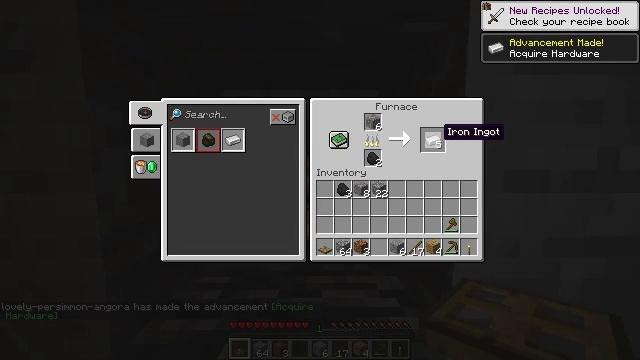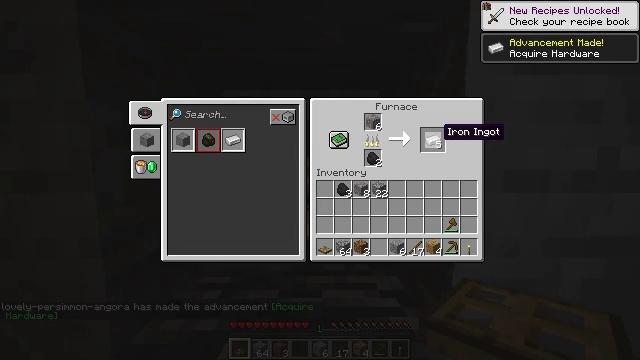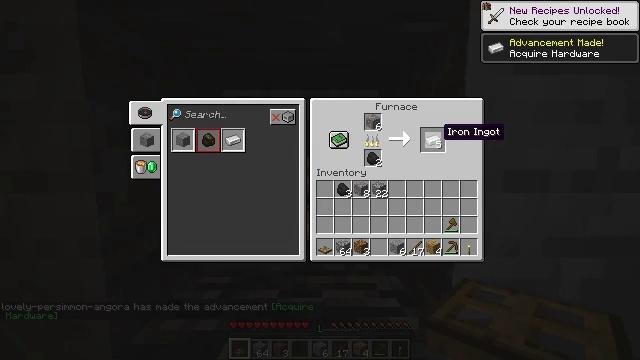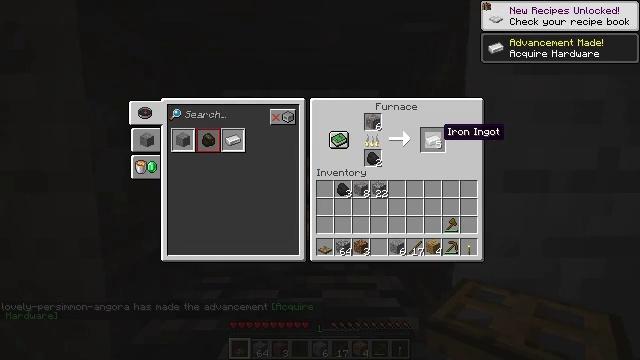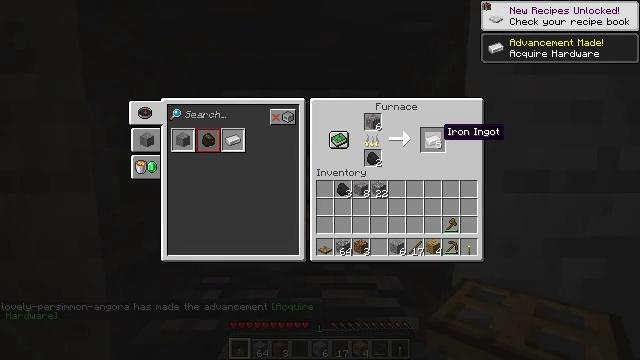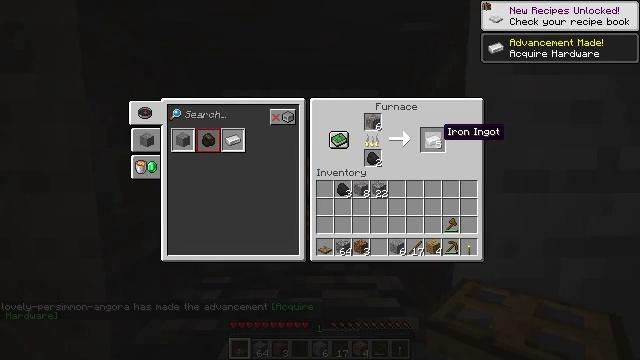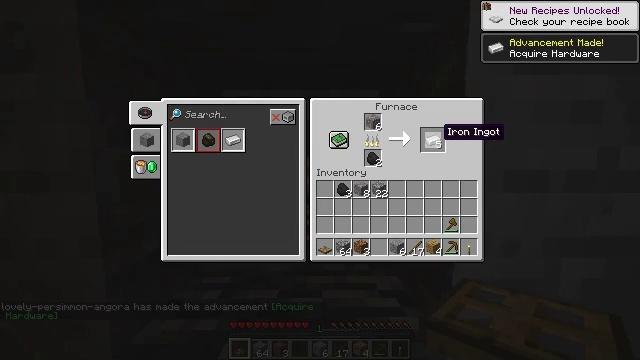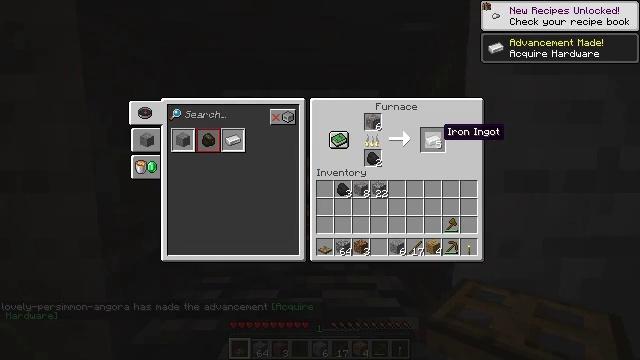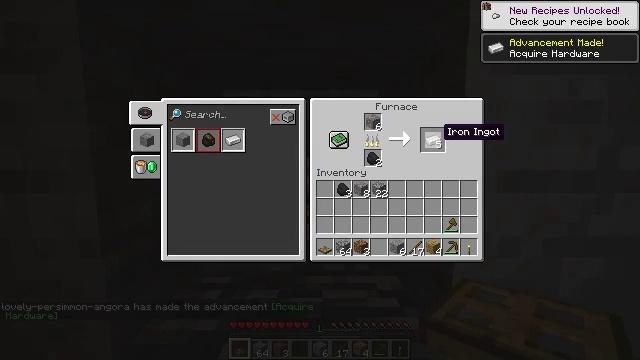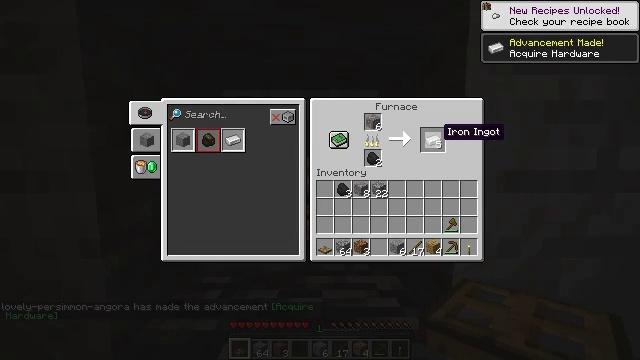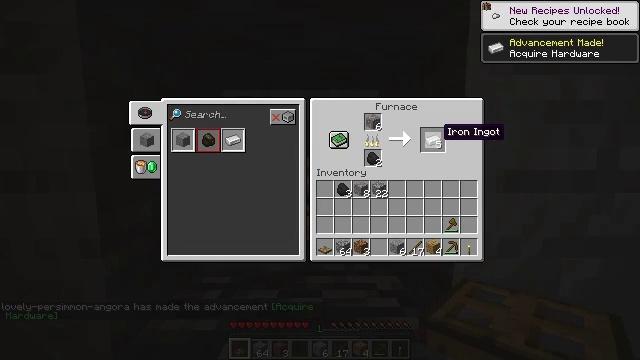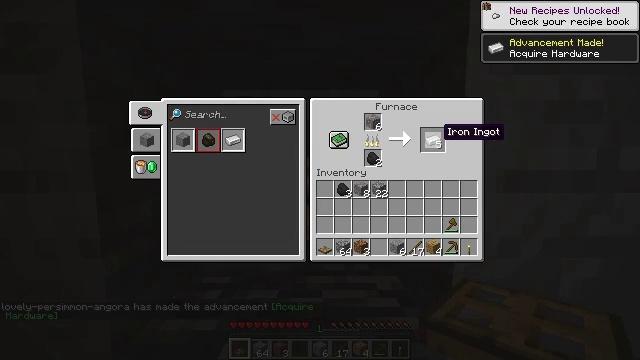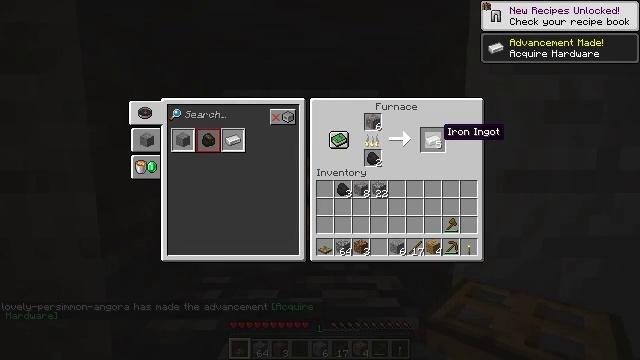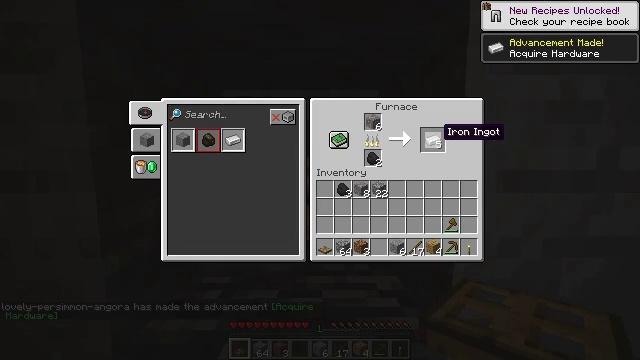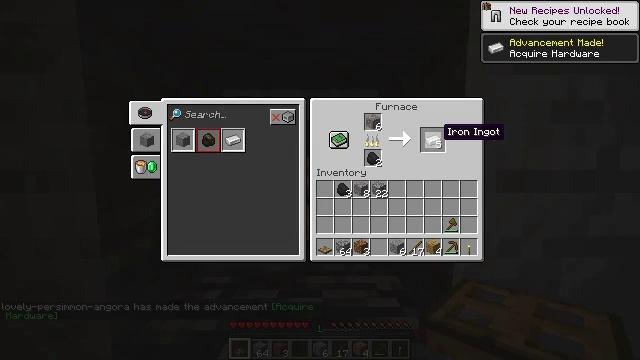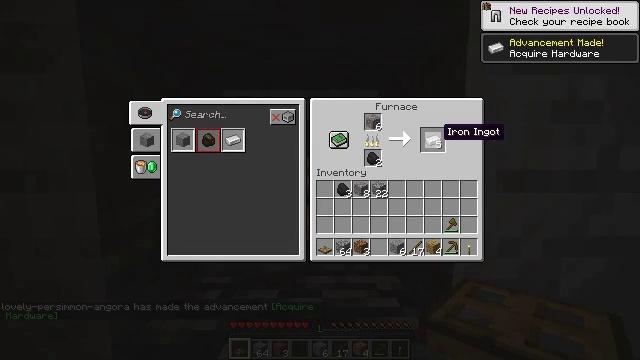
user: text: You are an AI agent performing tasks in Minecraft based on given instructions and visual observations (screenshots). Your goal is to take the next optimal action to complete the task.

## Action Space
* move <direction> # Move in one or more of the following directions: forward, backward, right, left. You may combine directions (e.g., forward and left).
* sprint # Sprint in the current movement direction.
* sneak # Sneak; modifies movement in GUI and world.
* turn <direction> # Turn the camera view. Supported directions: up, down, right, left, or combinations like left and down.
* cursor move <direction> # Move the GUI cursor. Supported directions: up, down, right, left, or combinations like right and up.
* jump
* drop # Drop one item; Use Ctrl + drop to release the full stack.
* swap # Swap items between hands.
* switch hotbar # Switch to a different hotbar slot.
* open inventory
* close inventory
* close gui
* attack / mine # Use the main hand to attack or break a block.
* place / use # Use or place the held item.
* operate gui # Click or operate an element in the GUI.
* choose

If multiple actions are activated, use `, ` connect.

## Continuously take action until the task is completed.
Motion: motion action
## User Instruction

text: Use the furnace to make an iron ingot.
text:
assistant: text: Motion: no_op
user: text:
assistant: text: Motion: no_op
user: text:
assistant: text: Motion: no_op
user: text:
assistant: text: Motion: no_op
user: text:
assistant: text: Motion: no_op
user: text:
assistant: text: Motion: no_op
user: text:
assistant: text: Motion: no_op
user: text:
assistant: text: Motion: no_op
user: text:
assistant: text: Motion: no_op
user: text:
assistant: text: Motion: no_op
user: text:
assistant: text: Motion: no_op
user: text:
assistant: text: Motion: no_op
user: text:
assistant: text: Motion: no_op
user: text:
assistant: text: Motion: no_op
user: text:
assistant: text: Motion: no_op
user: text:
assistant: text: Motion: no_op
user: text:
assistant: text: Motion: no_op
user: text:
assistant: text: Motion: no_op
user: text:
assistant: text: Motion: no_op
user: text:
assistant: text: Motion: no_op
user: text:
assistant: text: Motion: no_op
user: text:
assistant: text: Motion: no_op
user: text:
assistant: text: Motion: no_op
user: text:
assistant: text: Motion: no_op
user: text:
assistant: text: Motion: no_op
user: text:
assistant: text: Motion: no_op
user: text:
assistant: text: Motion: no_op
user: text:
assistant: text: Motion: no_op
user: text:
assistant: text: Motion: no_op
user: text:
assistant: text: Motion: no_op